Interaction volume radius: 5 \u00c5
Interaction volume height: 15 \u00c5
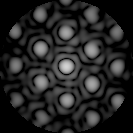
Disorder parameter: 0.298